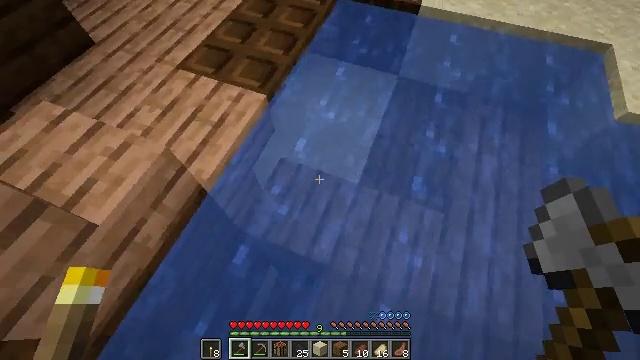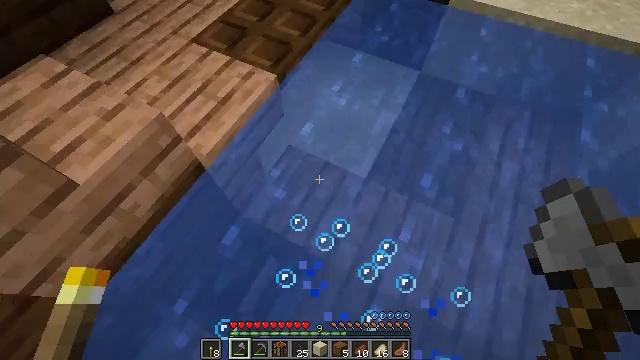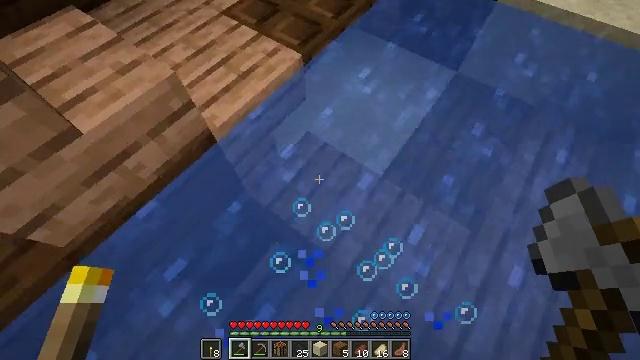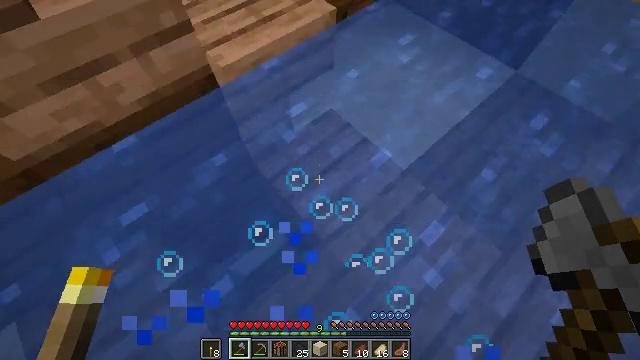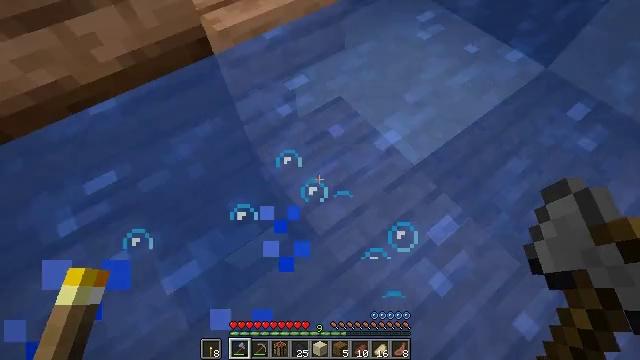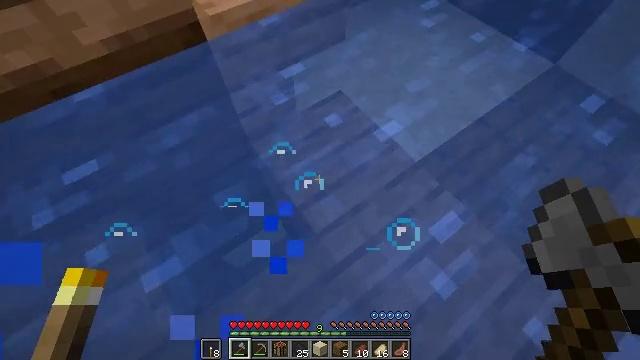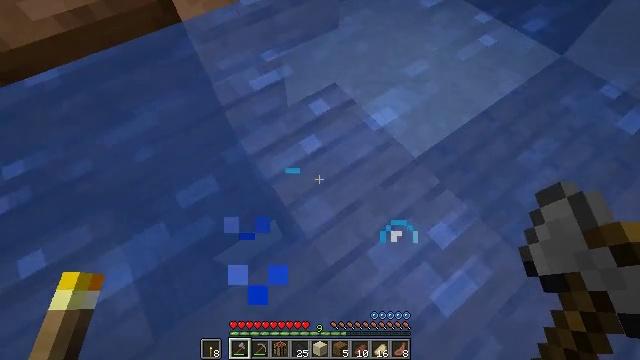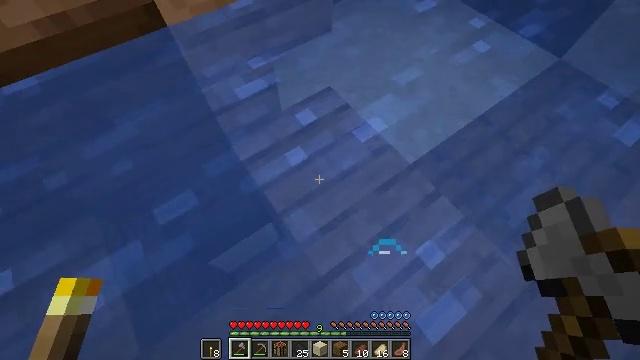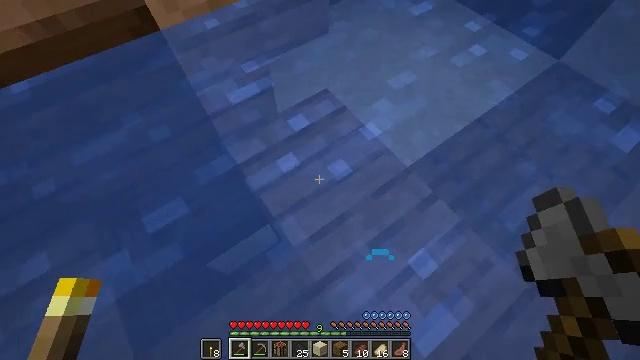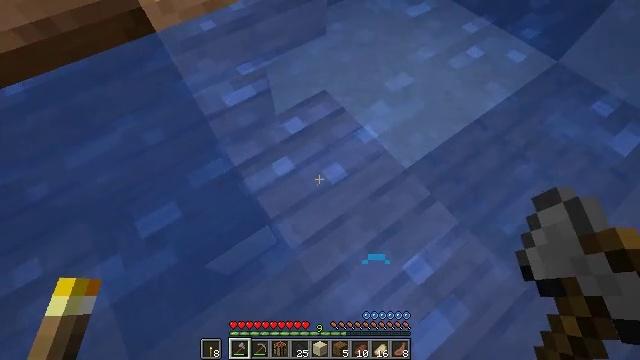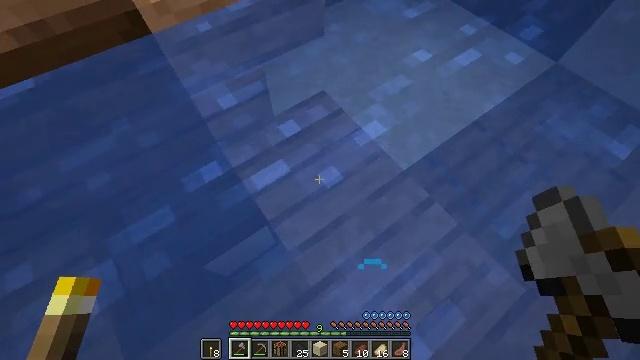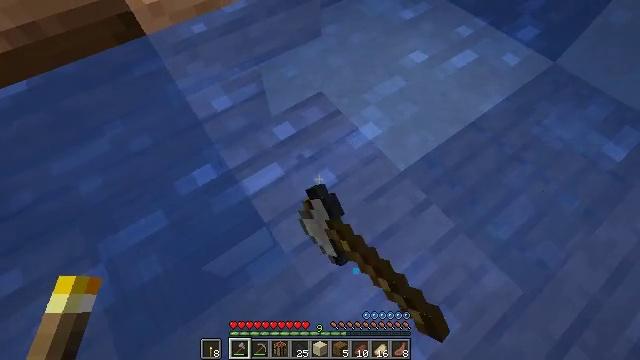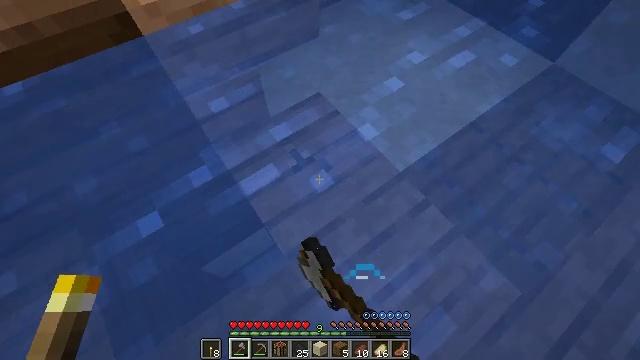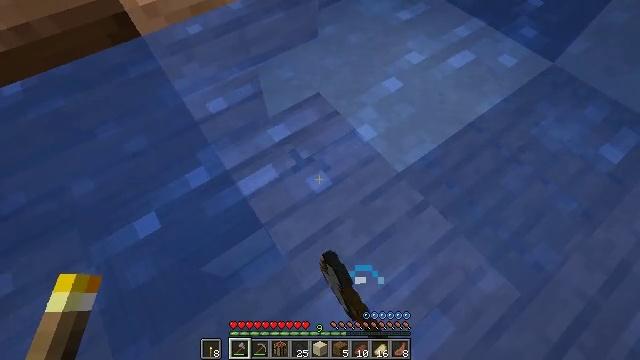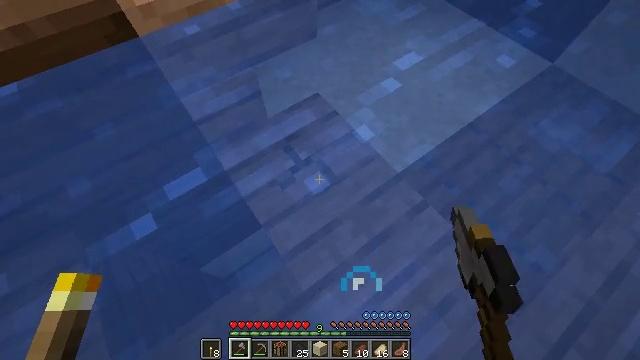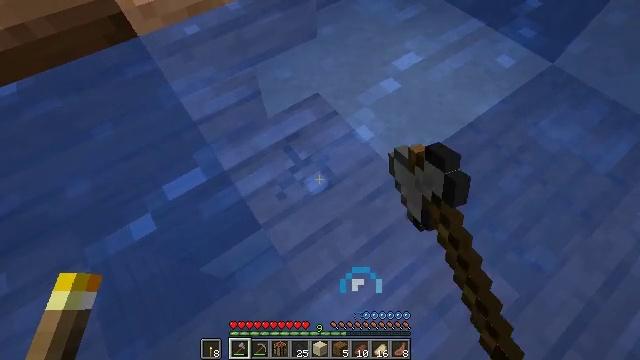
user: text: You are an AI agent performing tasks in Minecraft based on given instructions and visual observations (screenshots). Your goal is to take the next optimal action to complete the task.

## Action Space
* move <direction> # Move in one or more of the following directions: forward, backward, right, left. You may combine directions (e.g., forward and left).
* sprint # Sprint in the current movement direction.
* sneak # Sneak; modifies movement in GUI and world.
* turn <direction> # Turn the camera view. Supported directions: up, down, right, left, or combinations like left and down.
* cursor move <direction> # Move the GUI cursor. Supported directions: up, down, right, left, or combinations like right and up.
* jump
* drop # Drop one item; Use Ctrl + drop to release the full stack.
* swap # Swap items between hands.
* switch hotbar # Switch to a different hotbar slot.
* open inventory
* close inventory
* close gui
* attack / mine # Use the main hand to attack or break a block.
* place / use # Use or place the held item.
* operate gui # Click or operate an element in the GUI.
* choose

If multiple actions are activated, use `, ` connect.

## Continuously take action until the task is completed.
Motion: motion action
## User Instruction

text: Regularly mine jungle stairs for reusing.
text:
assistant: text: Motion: move forward and move right, turn left, jump
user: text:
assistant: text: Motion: move forward and move right, turn left
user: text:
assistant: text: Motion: move forward, turn left
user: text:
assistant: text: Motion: move forward, turn left
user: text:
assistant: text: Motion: move forward
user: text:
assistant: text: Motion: move forward
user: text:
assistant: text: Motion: no_op
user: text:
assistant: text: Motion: no_op
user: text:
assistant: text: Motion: no_op
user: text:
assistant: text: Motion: attack / mine
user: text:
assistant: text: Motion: attack / mine
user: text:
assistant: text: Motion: attack / mine
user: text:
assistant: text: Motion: attack / mine
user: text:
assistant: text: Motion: attack / mine
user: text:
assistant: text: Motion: attack / mine
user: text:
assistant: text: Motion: attack / mine
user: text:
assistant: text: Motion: attack / mine
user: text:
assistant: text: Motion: attack / mine
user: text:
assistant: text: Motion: attack / mine
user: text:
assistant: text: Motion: attack / mine
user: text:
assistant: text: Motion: attack / mine
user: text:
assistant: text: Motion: attack / mine
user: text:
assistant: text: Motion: attack / mine
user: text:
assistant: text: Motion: attack / mine
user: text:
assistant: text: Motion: attack / mine
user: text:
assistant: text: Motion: attack / mine
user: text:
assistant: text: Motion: attack / mine
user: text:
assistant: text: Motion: attack / mine
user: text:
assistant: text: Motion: attack / mine